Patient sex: M
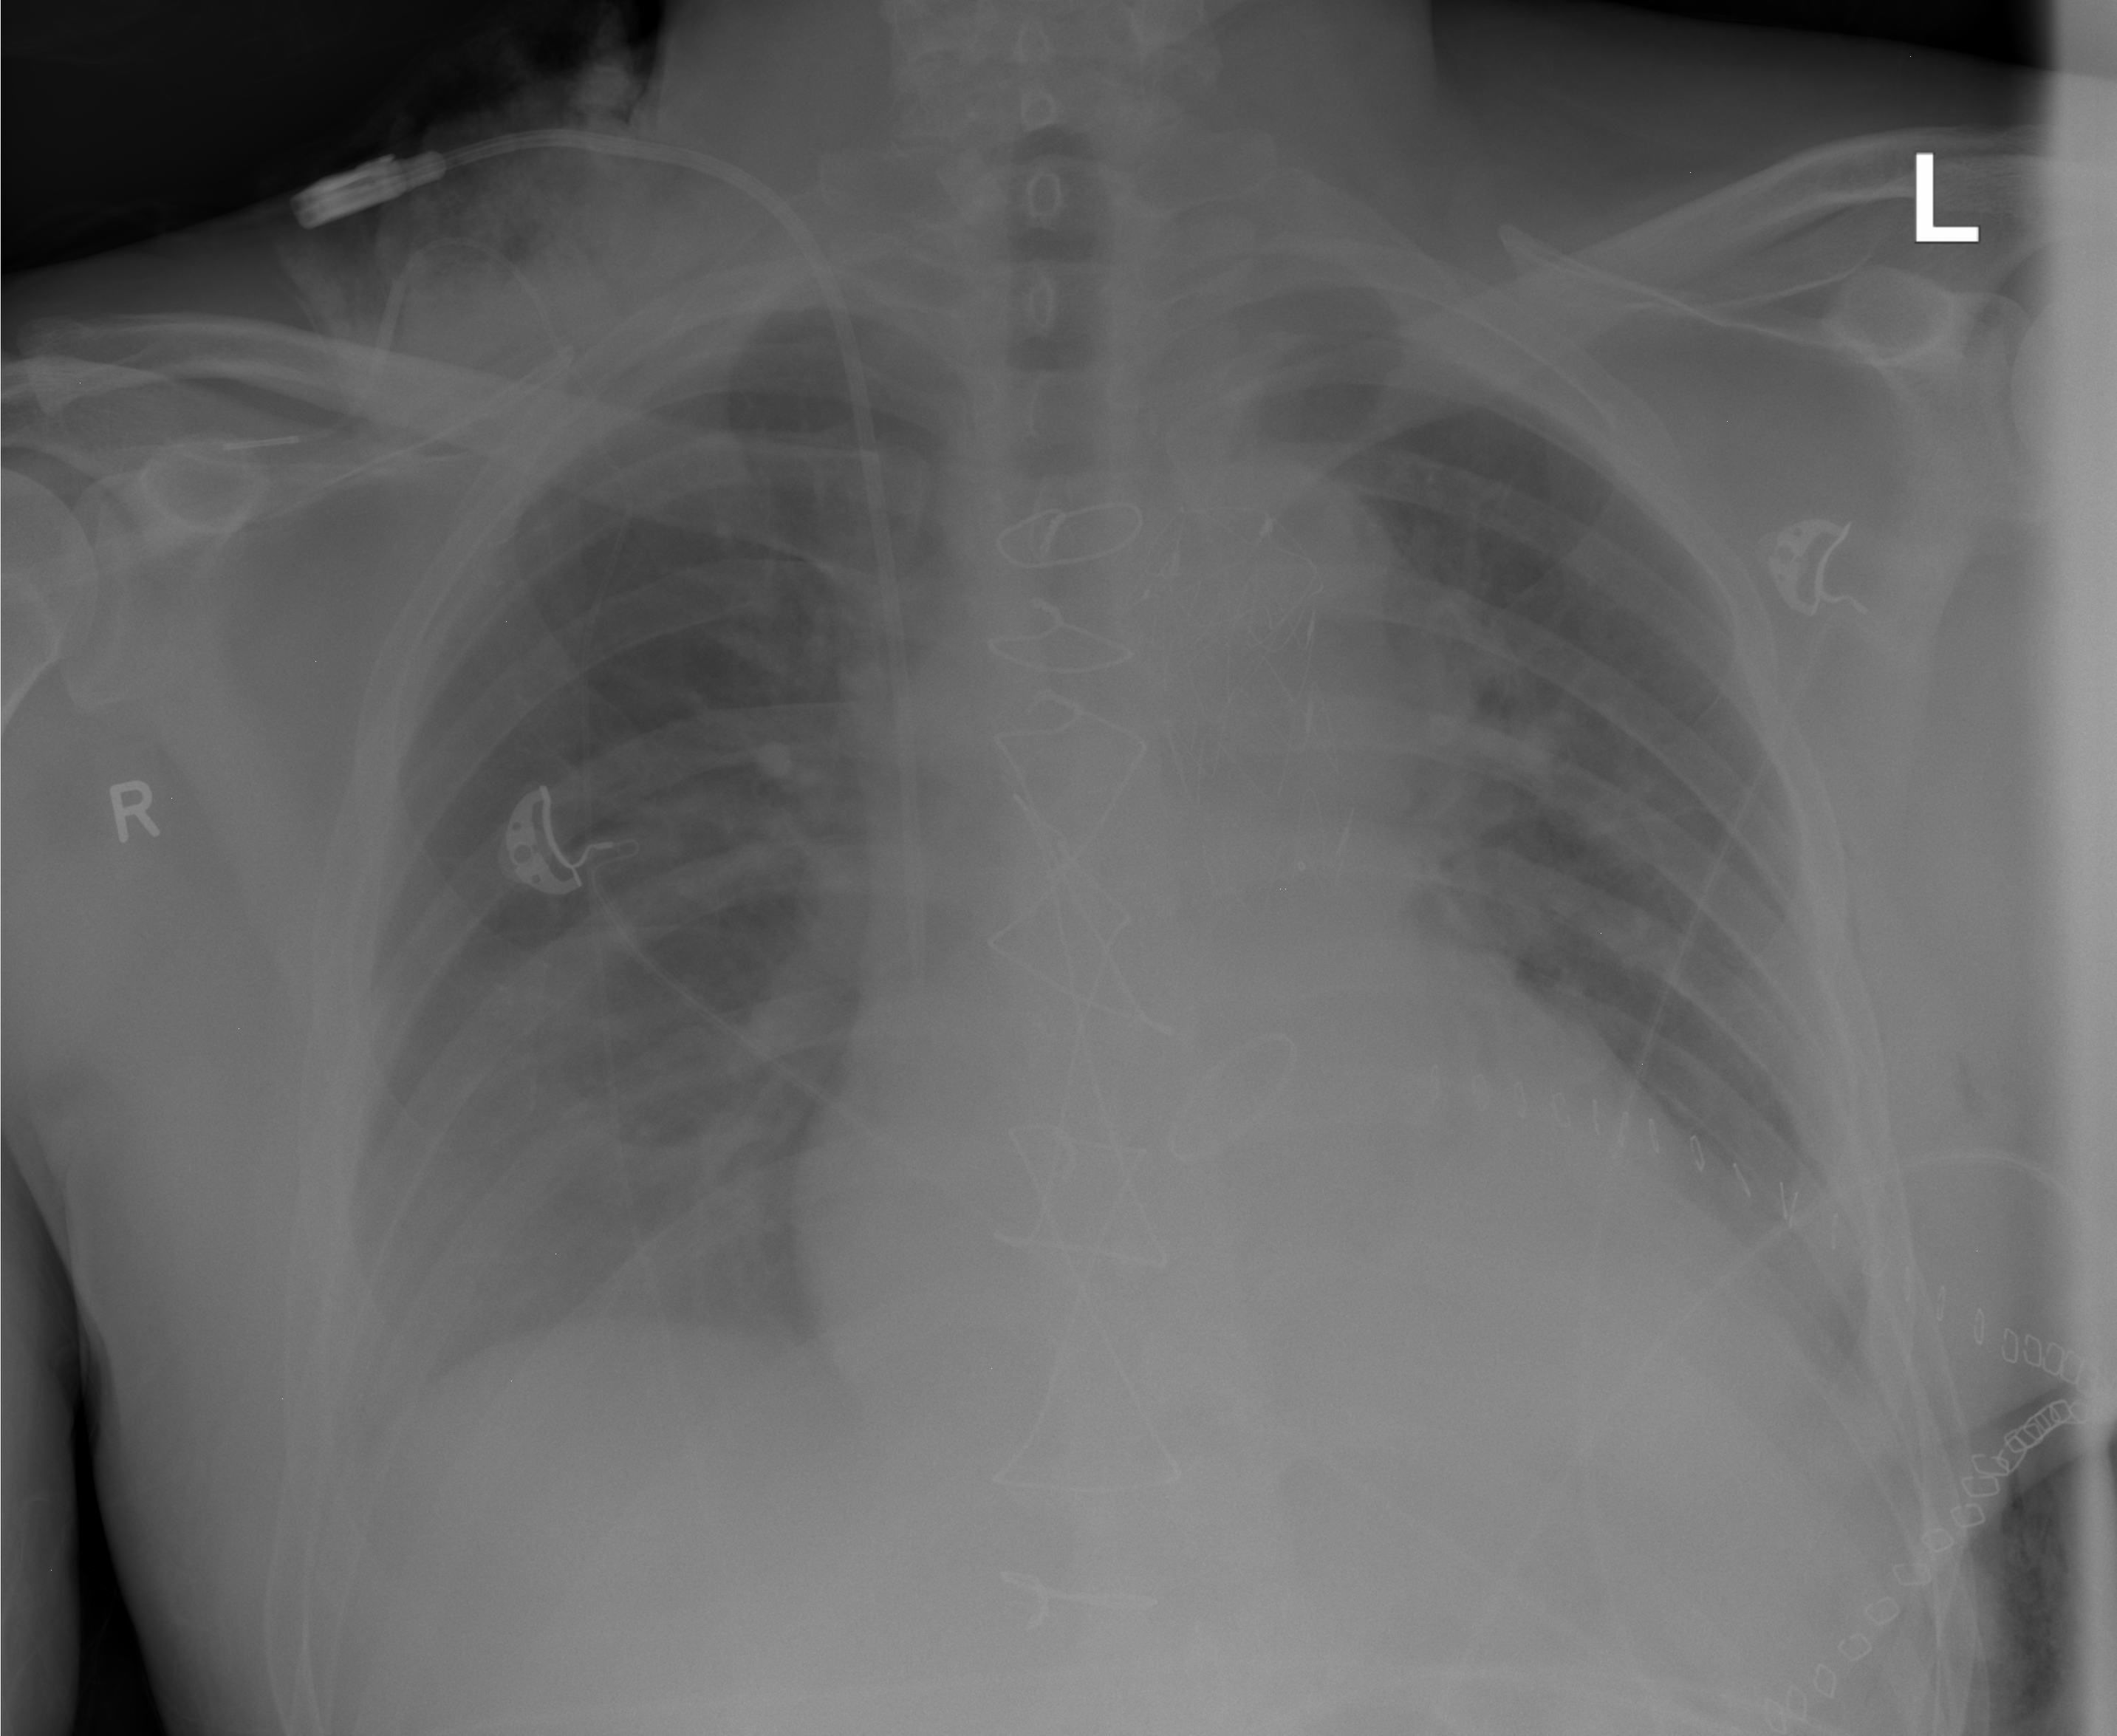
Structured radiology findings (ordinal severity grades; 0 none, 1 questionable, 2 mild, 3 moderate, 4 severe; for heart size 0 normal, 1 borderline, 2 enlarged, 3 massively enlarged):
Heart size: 0
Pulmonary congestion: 0
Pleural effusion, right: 2
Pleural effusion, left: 2
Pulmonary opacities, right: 2
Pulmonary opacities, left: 0
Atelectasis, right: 0
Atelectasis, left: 2